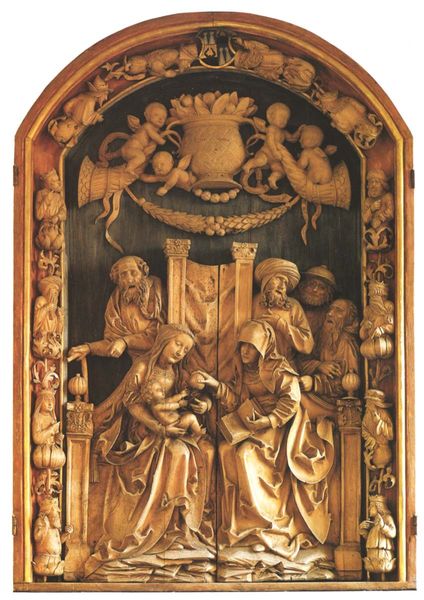
Titel: Sippenaltar
Künstler: Daniel Mauch
Standort: Horgau Bieselbach (EU - D - Bayern)
Schlagwörter: holz, girlande, knabe, buch, schnitzerei, putten, maria, turban, anna, jesuskind